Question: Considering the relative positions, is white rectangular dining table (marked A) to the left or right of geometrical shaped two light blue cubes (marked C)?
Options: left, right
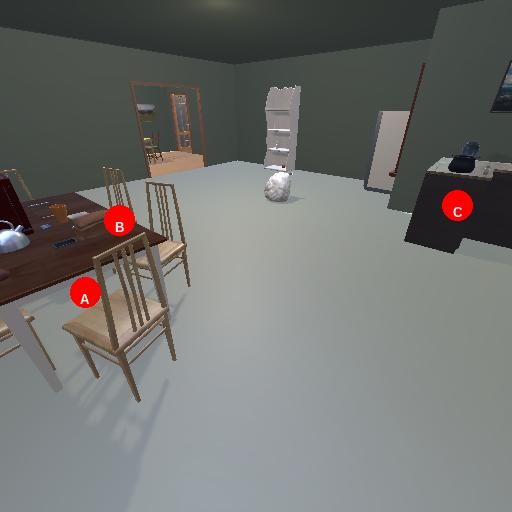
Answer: left